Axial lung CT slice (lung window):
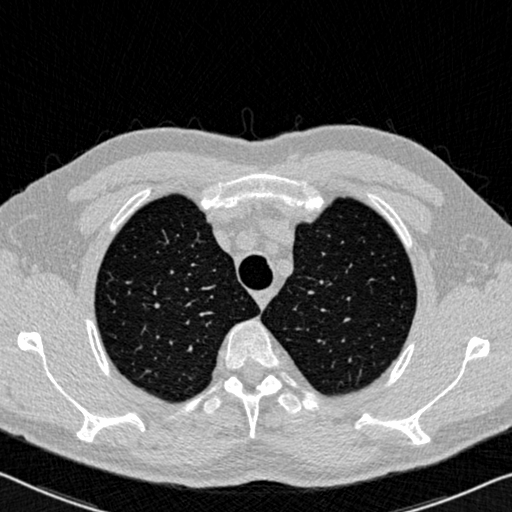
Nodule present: no